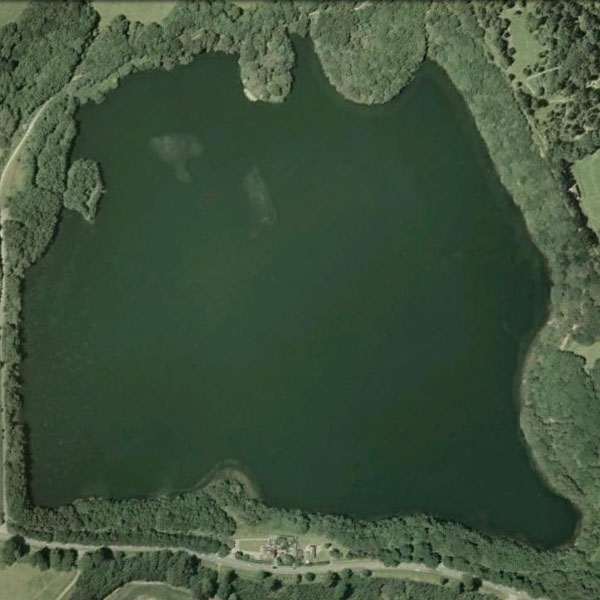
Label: Pond